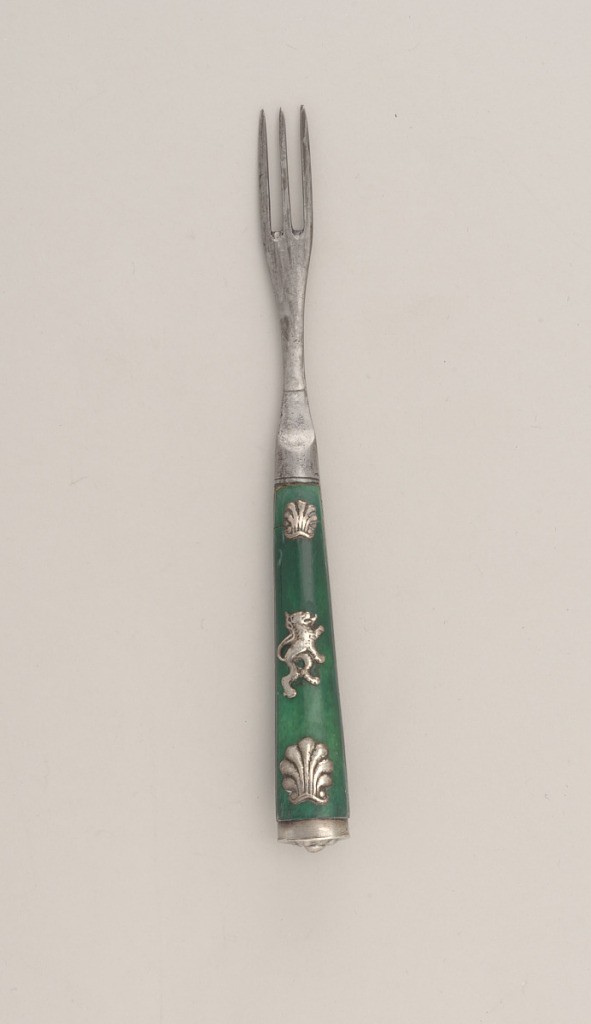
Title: Fork with Green-stained Ivory and Silver Applique Handle
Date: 1730–50
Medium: green-stained ivory, silver, steel
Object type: fork
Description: Three short tines, slightly curved shoulders, flat neck and rounded bolster. Ivory handle, painted green. Three silver appliques on each side of the handle in the shape of a lion and two scallops. Silver mount on the end of the handle has a floral decoration.